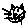
Label: cat